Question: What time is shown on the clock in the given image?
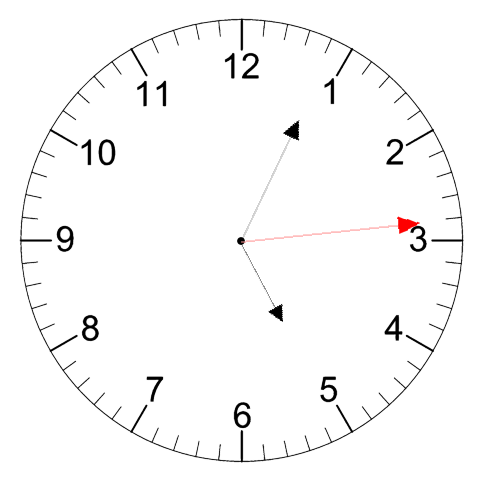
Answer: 05:04:14